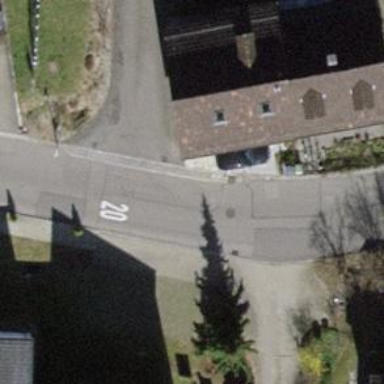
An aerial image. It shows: Asphalt road designated as living street.